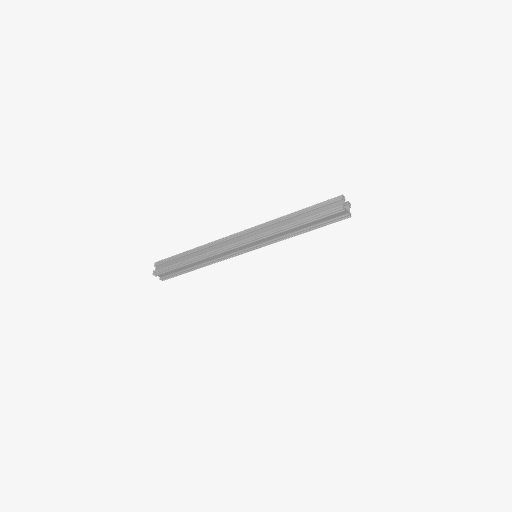
Part: OpenGoRAIL336